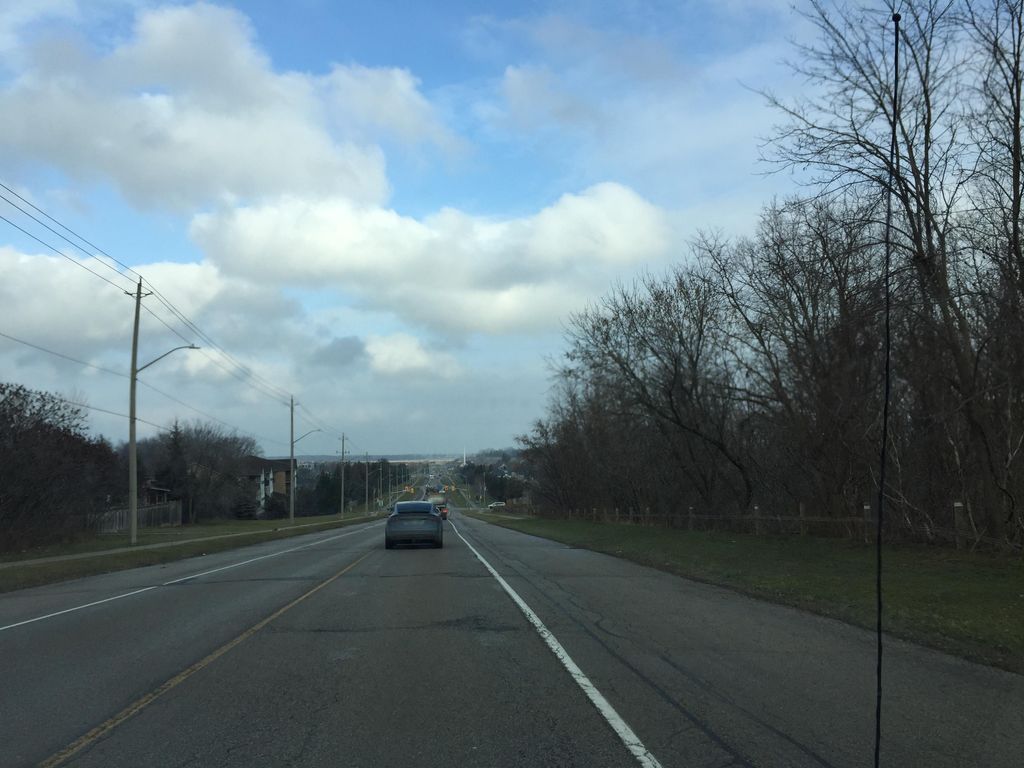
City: kitchener-waterloo